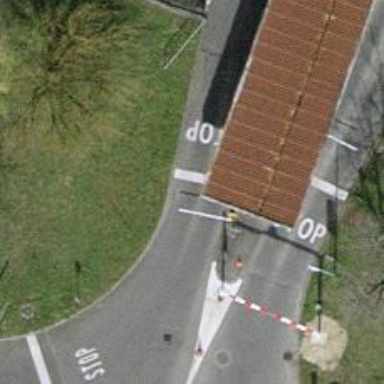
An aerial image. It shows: Lift gate barrier.